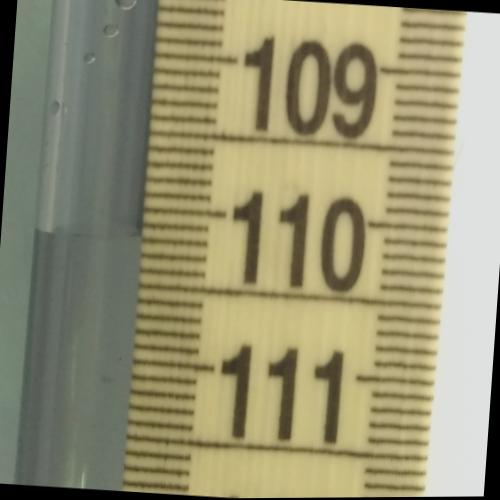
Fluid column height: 110.2 cm